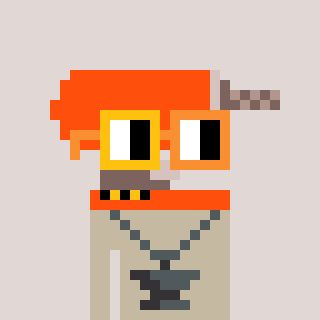
a pixel art character with square yellow and orange glasses, a drill-shaped head and a bege-colored body on a warm background